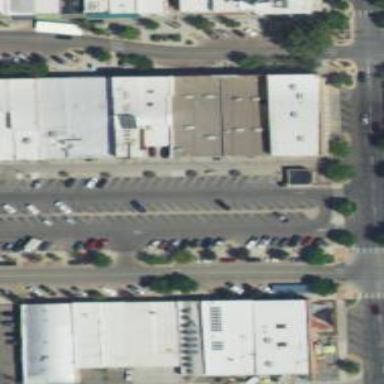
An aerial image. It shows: Parking space is available.